Question: I have project in my eclipse where I have used multiple packages with the same prefix for all the packages. Here is a screenshot of the structure!

The problem is, that when I run the application I get this error message:
> Unable to start activity ComponentInfo{com.td.bookshelf/com.td.bookshelf.SplashActivity}: java.lang.NullPointerException)
I have added all the packages manually and copied the class files from the other project.
So I clean built the project and also restarted the eclipse but in vain.
Please help me to get rid of the error.
'''
08-22 13:43:07.367: E/AndroidRuntime(4900): FATAL EXCEPTION: main
08-22 13:43:07.367: E/AndroidRuntime(4900): java.lang.RuntimeException: Unable to start activity ComponentInfo{com.td.bookshelf/com.td.bookshelf.SplashActivity}: java.lang.NullPointerException
08-22 13:43:07.367: E/AndroidRuntime(4900): at android.app.ActivityThread.performLaunchActivity(ActivityThread.java:1651)
08-22 13:43:07.367: E/AndroidRuntime(4900): at android.app.ActivityThread.handleLaunchActivity(ActivityThread.java:1667)
08-22 13:43:07.367: E/AndroidRuntime(4900): at android.app.ActivityThread.access$1500(ActivityThread.java:117)
08-22 13:43:07.367: E/AndroidRuntime(4900): at android.app.ActivityThread$H.handleMessage(ActivityThread.java:935)
08-22 13:43:07.367: E/AndroidRuntime(4900): at android.os.Handler.dispatchMessage(Handler.java:99)
08-22 13:43:07.367: E/AndroidRuntime(4900): at android.os.Looper.loop(Looper.java:123)
08-22 13:43:07.367: E/AndroidRuntime(4900): at android.app.ActivityThread.main(ActivityThread.java:3687)
08-22 13:43:07.367: E/AndroidRuntime(4900): at java.lang.reflect.Method.invokeNative(Native Method)
08-22 13:43:07.367: E/AndroidRuntime(4900): at java.lang.reflect.Method.invoke(Method.java:507)
08-22 13:43:07.367: E/AndroidRuntime(4900): at com.android.internal.os.ZygoteInit$MethodAndArgsCaller.run(ZygoteInit.java:842)
08-22 13:43:07.367: E/AndroidRuntime(4900): at com.android.internal.os.ZygoteInit.main(ZygoteInit.java:600)
08-22 13:43:07.367: E/AndroidRuntime(4900): at dalvik.system.NativeStart.main(Native Method)
08-22 13:43:07.367: E/AndroidRuntime(4900): Caused by: java.lang.NullPointerException
08-22 13:43:07.367: E/AndroidRuntime(4900): at com.td.bookshelf.SplashActivity.onCreate(SplashActivity.java:56)
08-22 13:43:07.367: E/AndroidRuntime(4900): at android.app.Instrumentation.callActivityOnCreate(Instrumentation.java:1047)
08-22 13:43:07.367: E/AndroidRuntime(4900): at android.app.ActivityThread.performLaunchActivity(ActivityThread.java:1615)
08-22 13:43:07.367: E/AndroidRuntime(4900): ... 11 more
'''
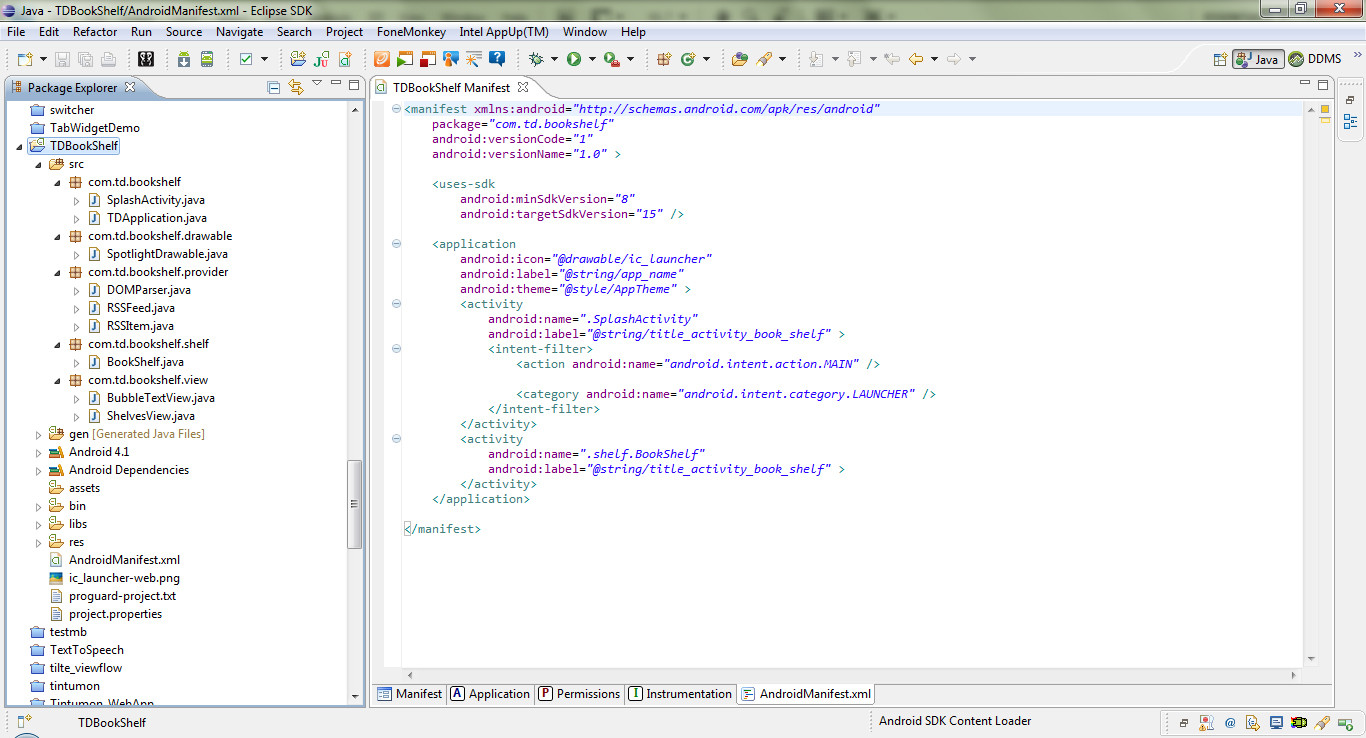
Answer: It looks like the error is coming from your package structure.
In the stack trace you can read :
'''
E/AndroidRuntime(4900): Caused by: java.lang.NullPointerException
E/AndroidRuntime(4900): at com.td.bookshelf.SplashActivity.onCreate(SplashActivity.java:56)
'''
You're getting a 'NullPointerException' when the 'onCreate' method of the SplashActivity is called.
There's probably something wrong in your 'onCreate' method.